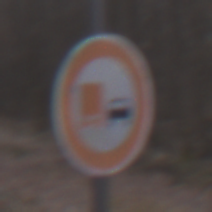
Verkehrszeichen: UeberholverbotKraftfahrzeuge
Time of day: Midday
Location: Outdoor (Nature)
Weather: Overcast
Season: Autumn
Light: Natural